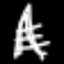
Label: The Eiffel Tower